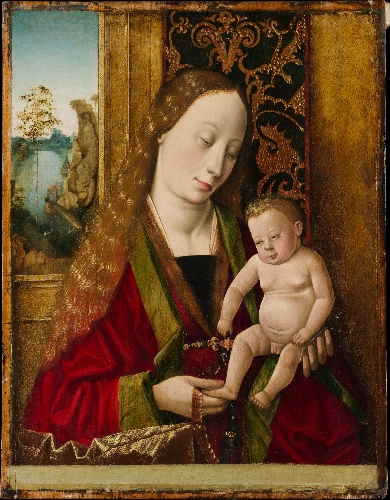
Title: Virgin and Child
Artist: Hans Traut
Artist bio: German, ca. 1500
Object type: Painting
Classification: Paintings
Medium: Oil, gold, and silver on linden
Dimensions: 15 5/8 x 12 1/8 in. (39.7 x 30.8 cm)
Department: European Paintings
Credit line: Purchase, Joseph Pulitzer Bequest, 1922
Accession year: 1922
Repository: Metropolitan Museum of Art, New York, NY
Tags: Madonna and Child